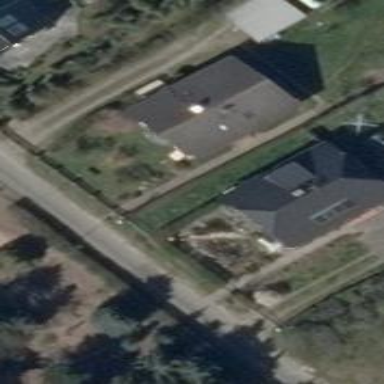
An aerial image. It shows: Detached building.